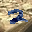
Label: 2